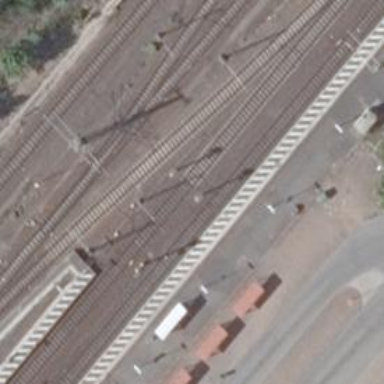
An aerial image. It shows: Railway signal.